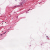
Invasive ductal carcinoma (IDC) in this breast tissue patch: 0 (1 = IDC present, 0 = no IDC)